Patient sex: M
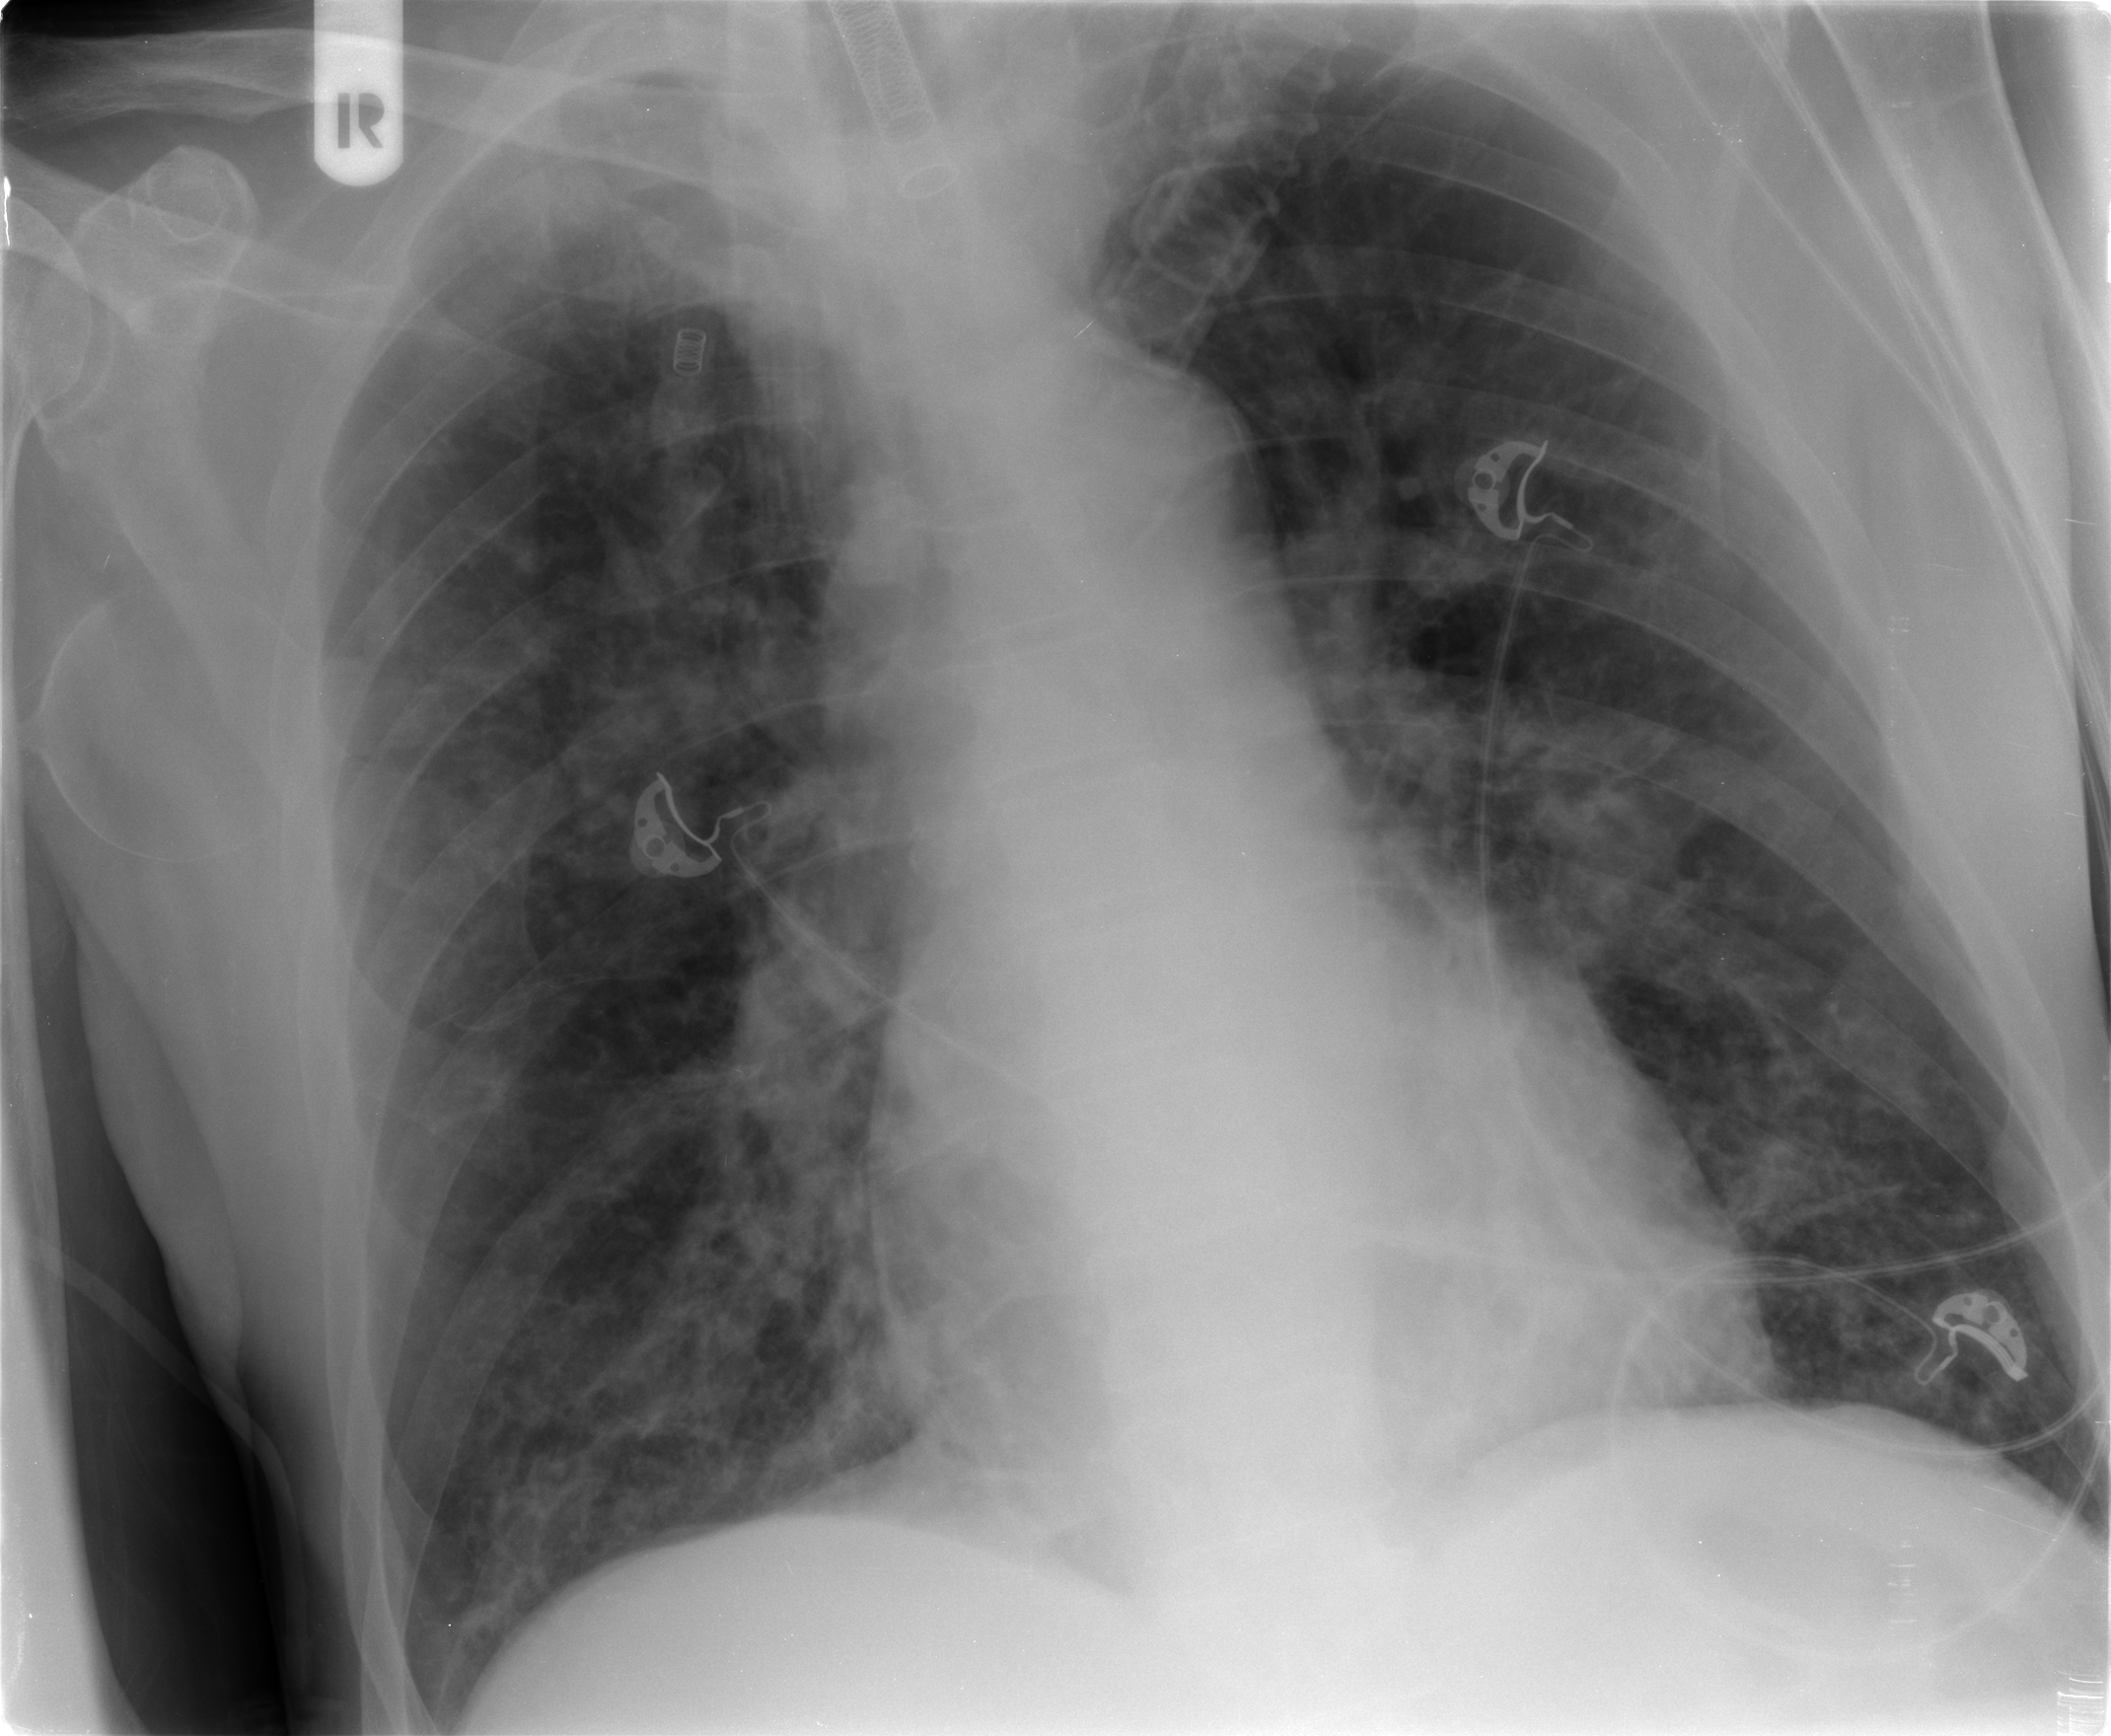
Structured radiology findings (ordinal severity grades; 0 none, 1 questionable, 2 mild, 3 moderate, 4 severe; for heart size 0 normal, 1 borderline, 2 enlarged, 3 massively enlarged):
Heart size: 0
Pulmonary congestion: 0
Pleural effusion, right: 0
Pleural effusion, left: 2
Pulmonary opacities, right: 2
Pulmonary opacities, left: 2
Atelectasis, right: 3
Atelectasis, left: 3